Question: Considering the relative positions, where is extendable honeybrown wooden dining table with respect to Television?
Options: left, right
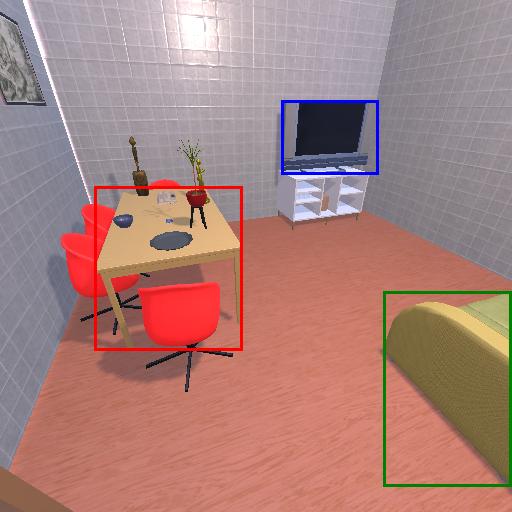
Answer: left